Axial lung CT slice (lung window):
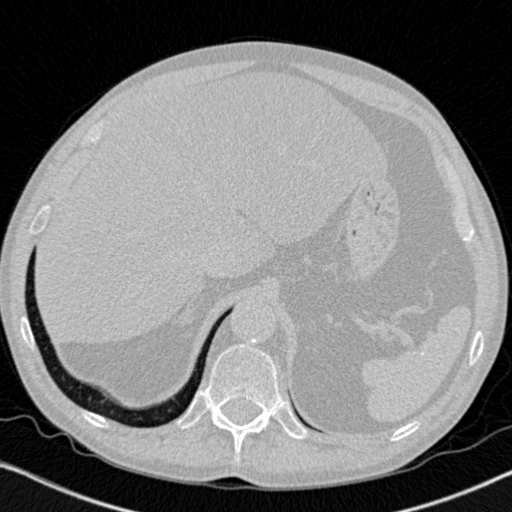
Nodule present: no